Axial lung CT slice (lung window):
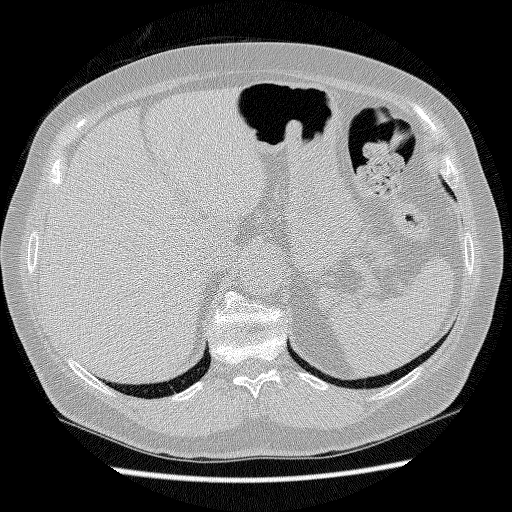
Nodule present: no